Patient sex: F
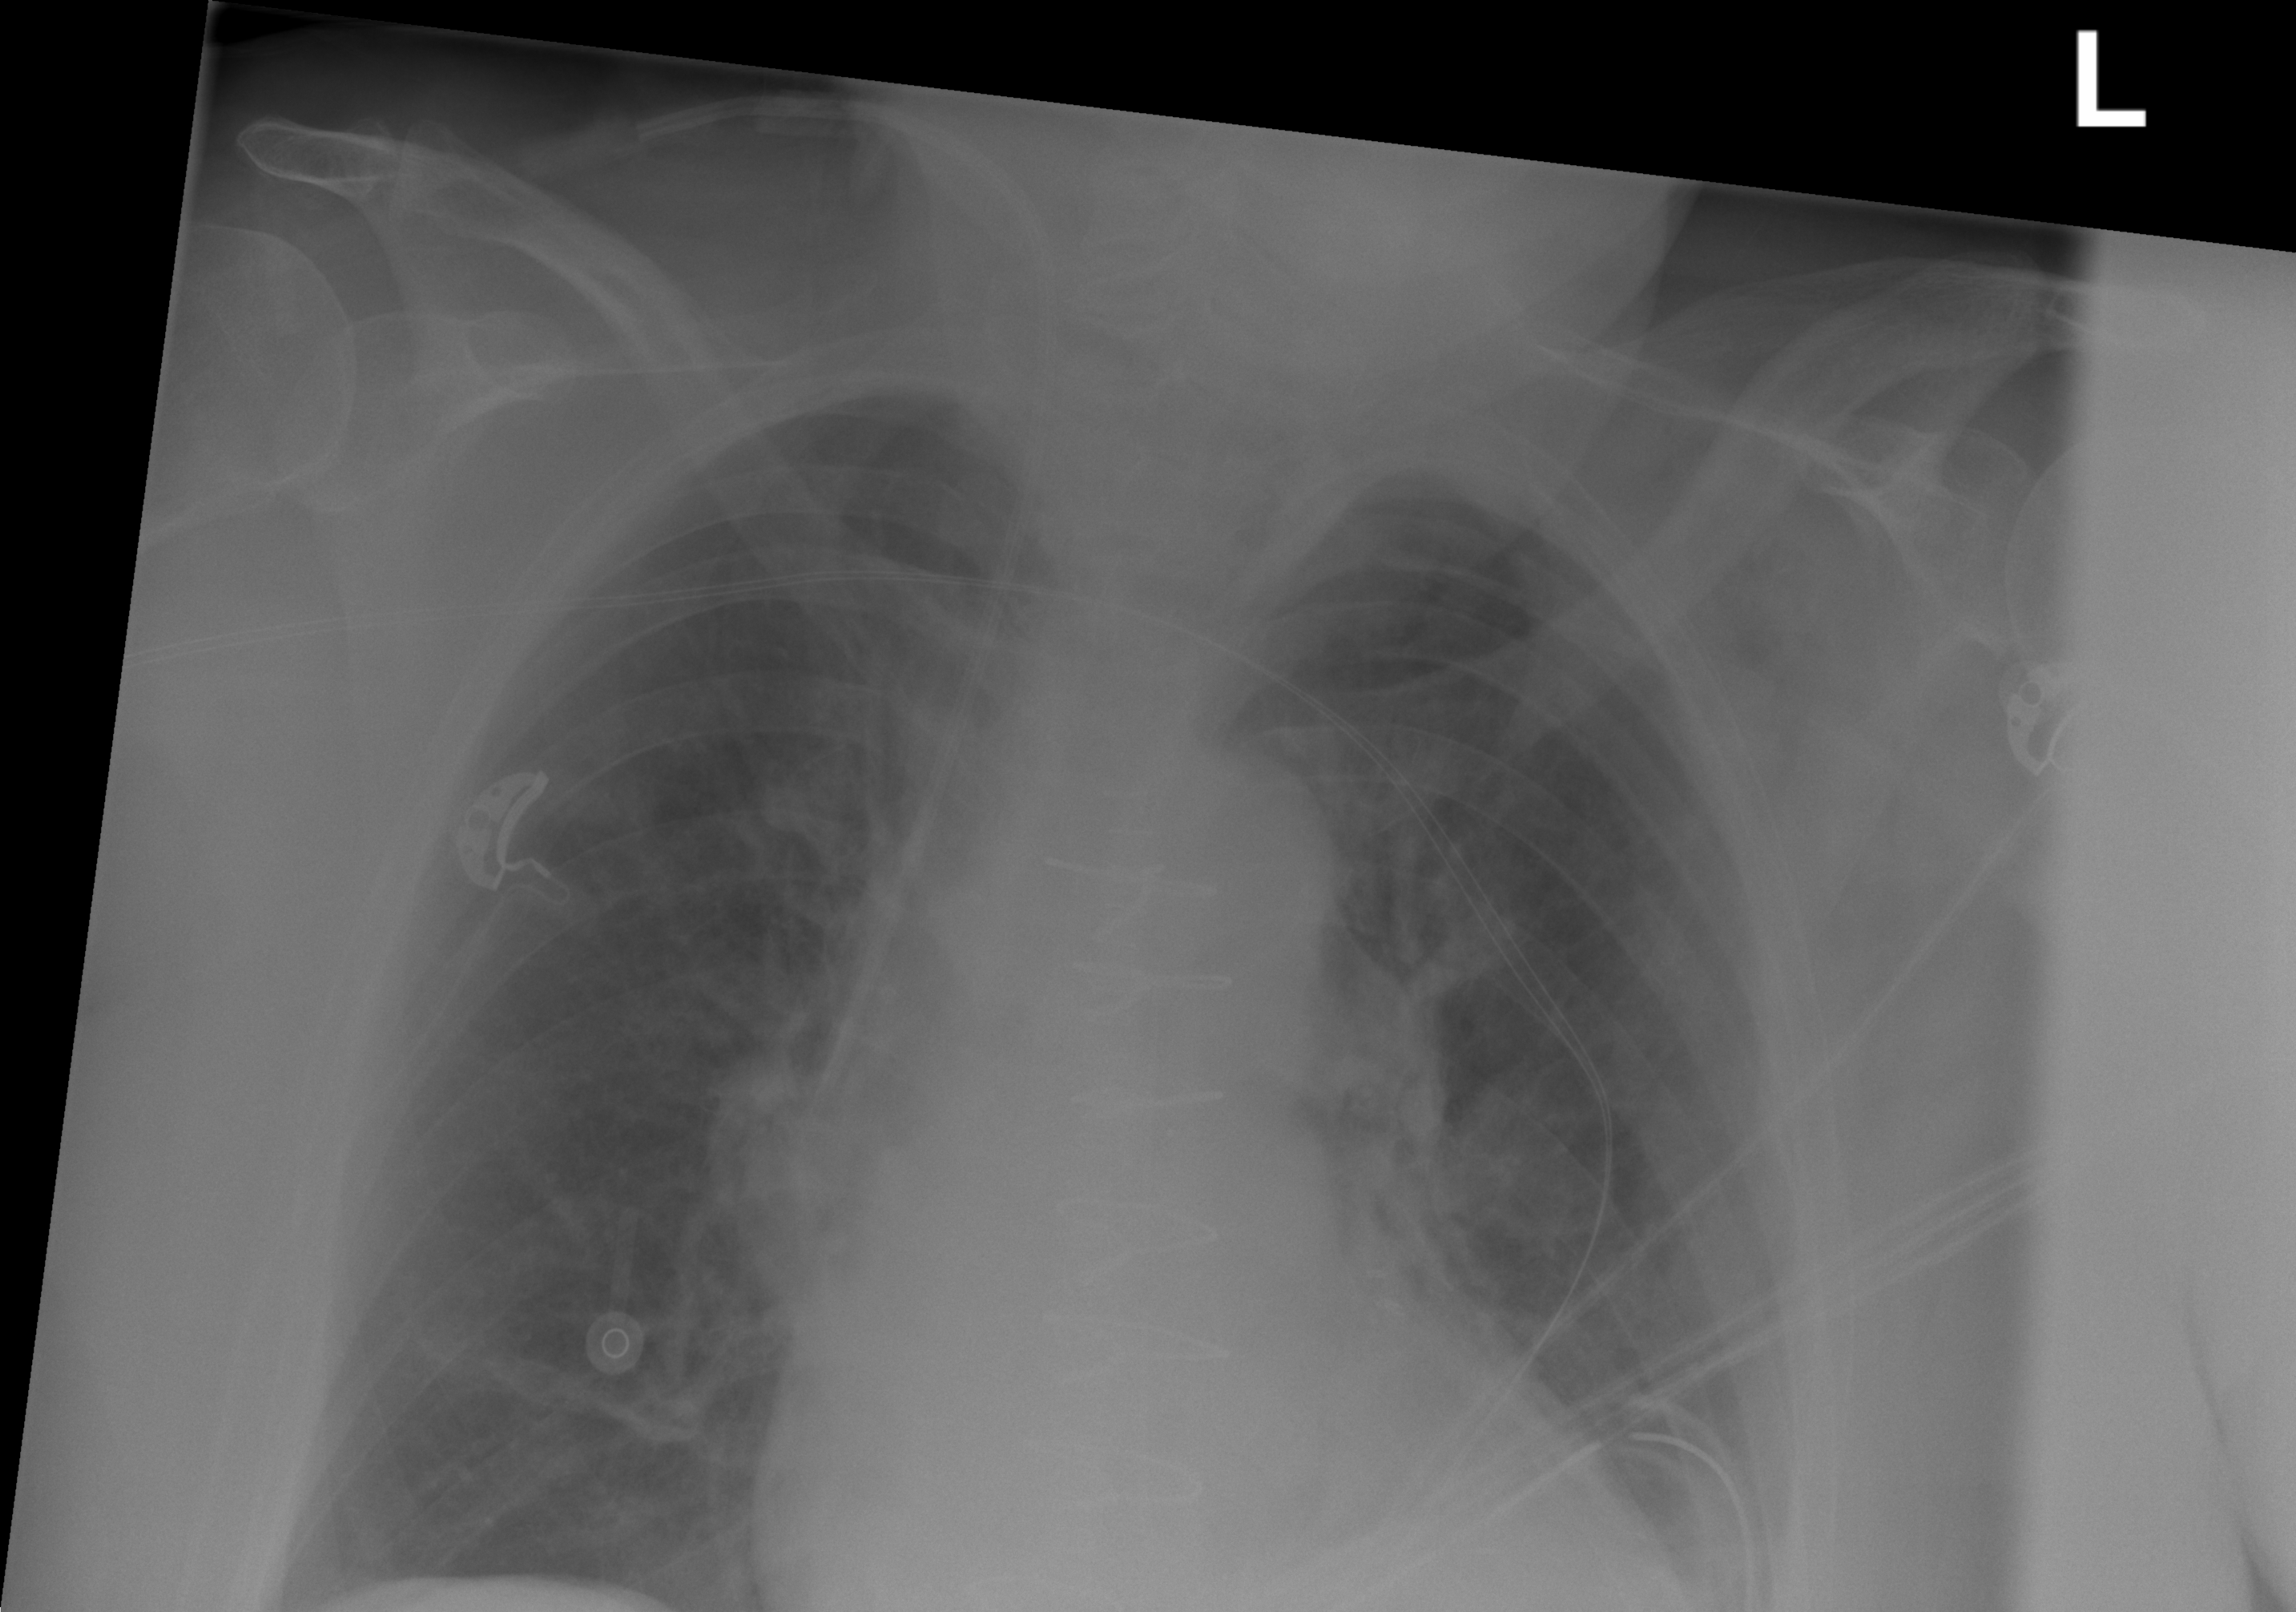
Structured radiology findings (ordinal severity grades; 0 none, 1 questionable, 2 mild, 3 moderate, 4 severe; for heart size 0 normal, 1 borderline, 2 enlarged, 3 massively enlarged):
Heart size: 0
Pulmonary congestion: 0
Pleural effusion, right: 0
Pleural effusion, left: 1
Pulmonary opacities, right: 0
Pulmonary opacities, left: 0
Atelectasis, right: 0
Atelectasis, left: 2